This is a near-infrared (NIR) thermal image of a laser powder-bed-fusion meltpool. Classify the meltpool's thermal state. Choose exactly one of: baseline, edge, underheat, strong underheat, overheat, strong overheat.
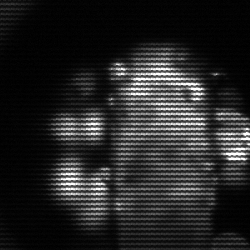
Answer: strong underheat